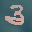
Label: 3